Field crop: maize
Growth stage: 2
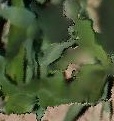
Species: maize